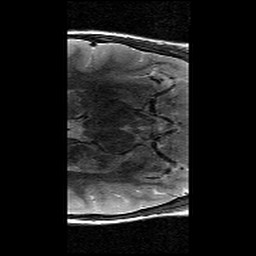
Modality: T2w
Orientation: axial
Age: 10
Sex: female
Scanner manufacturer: siemens
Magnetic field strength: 3 T
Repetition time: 9.23 s
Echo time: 0.067 s